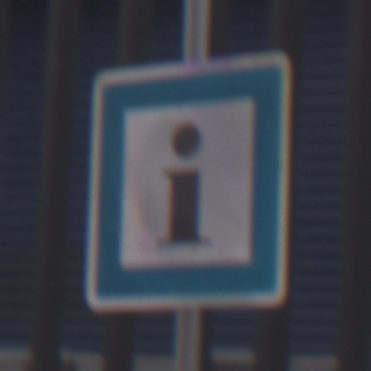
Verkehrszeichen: Informationsstelle
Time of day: MorningAfternoon
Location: Outdoor (Urban)
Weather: Overcast
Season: NotSpecified
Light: Natural